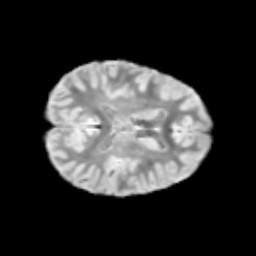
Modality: T2w
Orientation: axial
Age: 9
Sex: male
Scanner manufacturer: siemens
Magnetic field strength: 3 T
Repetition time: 3.8 s
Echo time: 0.07 s